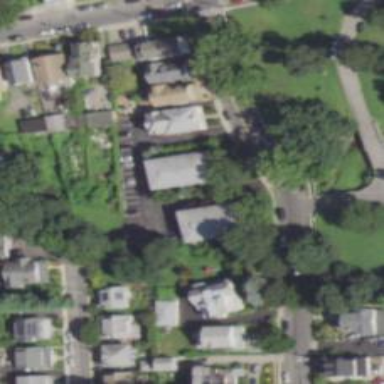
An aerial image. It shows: Unclassified road surrounded by residential properties.